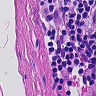
Metastatic tissue present: no